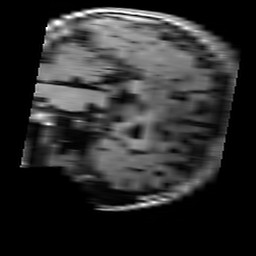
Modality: T1w
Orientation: sagittal
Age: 21
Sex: female
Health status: healthy
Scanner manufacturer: siemens
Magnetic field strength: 3 T
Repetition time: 4.1 s
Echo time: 0.0085 s